Question: I have created the following plot using this code:
'''
library(ggplot2)
library(grid)
library(gridExtra)
x.test<-c(0,2,4,6,8,12,16,20,24)
y=c(1,2,3,4,5,6,7,8,9)
y.test=c(1,2,3,4,5,6,7,8,9)
testdf<-data.frame(x.test,y.test)
heat.time<-x.test
heat.val<-c(0.2,0.4,0.6,0.8,0.9,0.9,0.9,0.9,0.9)
testdf2<-data.frame(heat.time,heat.val)
plot1<-ggplot(testdf,aes(x.test,y.test))+geom_line()+
scale_x_continuous(limits=c(0,26),breaks=c(0,2,4, 6, 8, 12,16,20,24))
plot2<-ggplot(testdf2,aes(heat.time,""))+
geom_tile(data=testdf2,aes(fill=heat.val),height=1, width=0.7)+
scale_fill_gradient(low="lightblue",high="blue") +
scale_x_continuous(limits=c(-1,26),breaks=c(-1,2,4, 6, 8, 12,16,20,24))+
theme(
legend.position = "top",
axis.line=element_blank(),
axis.text.x=element_blank(),
axis.text.y=element_blank(),
axis.ticks=element_blank(),
axis.title.x=element_blank(),
axis.title.y=element_blank(),
panel.background=element_blank(),
panel.border=element_blank(),
panel.grid.major=element_blank(),
panel.grid.minor=element_blank(),
plot.background=element_blank(),
plot.margin=unit(c(0,0,-2,0), "cm")
)
gA <- ggplotGrob(plot2)
gB <- ggplotGrob(plot1)
maxWidth = grid::unit.pmax(gA$widths[2:5], gB$widths[2:5])
gA$widths[2:5] <- as.list(maxWidth)
gB$widths[2:5] <- as.list(maxWidth)
grid.arrange(gA, gB, heights=c(0.25,0.75), ncol=1)
'''

However, I can't seem to get the blue bars on the top plot to align with the labeled ticks on the bottom plot even though the two plots have the same horizontal axes scales. Can anyone help or suggest an alternative method?
'''
sessionInfo()
R version 3.2.3 (2015-12-10)
Platform: x86_64-apple-darwin13.4.0 (64-bit)
Running under: OS X 10.11.6 (El Capitan)
'''
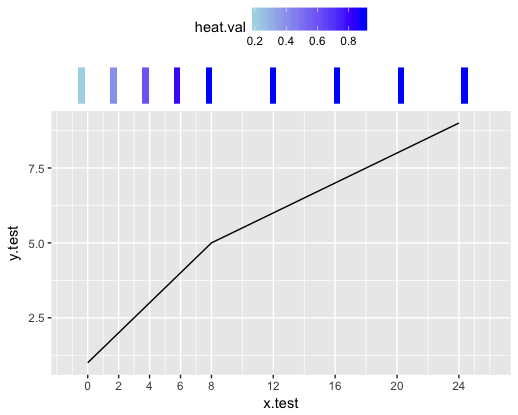
Answer: It seems that the issue was caused because (a) the parameters supplied to 'scale_x_continuous()' weren't the same for both plots and (b) the limits didn't add space symmetrically on both sides.
With 'cowplot' and some modifications to the parameters supplied to 'scale_x_continuous()', both plots can be aligned as expected.
With modified calls to 'scale_x_continuous()',
'''
plot1 <- ggplot(testdf, aes(x.test, y.test)) + geom_line() +
scale_x_continuous(limits = c(-1, 25), breaks = c(0, 2, 4, 6, 8, 12, 16, 20, 24))
plot2 <- ggplot(testdf2, aes(heat.time, "")) +
geom_tile(data = testdf2, aes(fill = heat.val), height = 1, width = 0.7) +
scale_fill_gradient(low = "lightblue", high = "blue") +
scale_x_continuous(limits = c(-1, 25), breaks = c(0, 2, 4, 6, 8, 12, 16, 20, 24)) +
theme_void() + theme(legend.position = "top")
'''
the plots can be aligned using
'''
cowplot::plot_grid(plot2, plot1, rel_heights=c(0.25, 0.75), ncol = 1, align = "v")
'''
<URL>
Note that 'theme_void()' is used for 'plot2' and that 'plot.margin' is left unchanged.
R '3.3.2', 'cowplot' 0.7.0, 'ggplot2' 2.2.1, 'gridExtra' 2.2.1